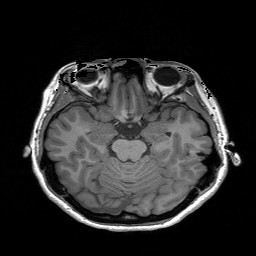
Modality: T1w
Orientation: coronal